Field crop: maize
Growth stage: 2
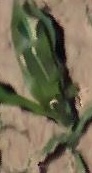
Species: maize